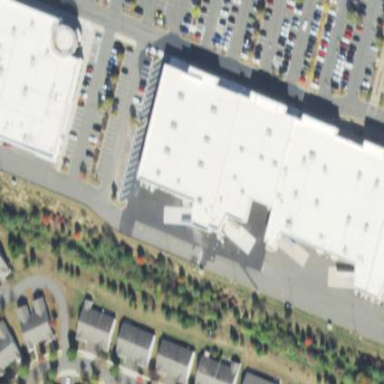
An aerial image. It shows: Department store building.